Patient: sex F, age 65
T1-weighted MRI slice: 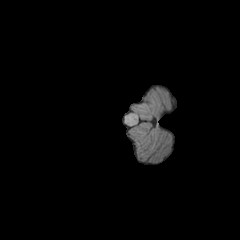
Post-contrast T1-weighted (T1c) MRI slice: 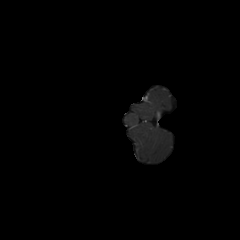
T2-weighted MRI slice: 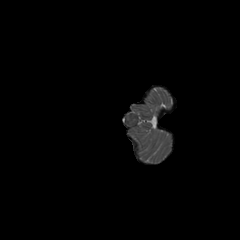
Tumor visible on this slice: no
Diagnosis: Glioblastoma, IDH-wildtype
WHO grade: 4